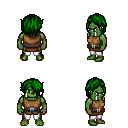
a pixel art fantasy rpg character, male body template, orc, green skin, leather chest armor, white pants, green bangs hairstyle, four views (front, back, left, right), 2x2 character sprite sheet, small pixel art, hard edges, no anti-aliasing